Interaction volume radius: 5 \u00c5
Interaction volume height: 20 \u00c5
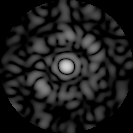
Disorder parameter: 0.7247